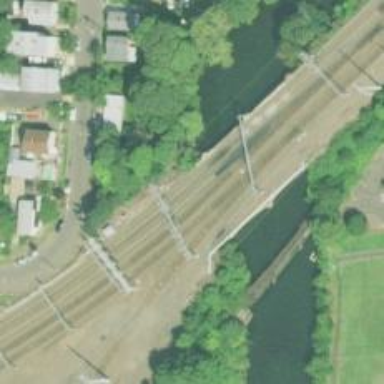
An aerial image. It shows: Railway track with contact line for electrification.